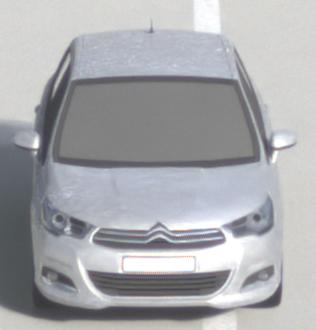
Make: Citroen
Model: C4 VTi 95
Detailed model: C4 (II)
Model produced from: 2012/08
Model produced until: 2013/06
Doors: 5
Color: white
Road condition: wet road
Daytime: morning or afternoon
Contrast: low contrast